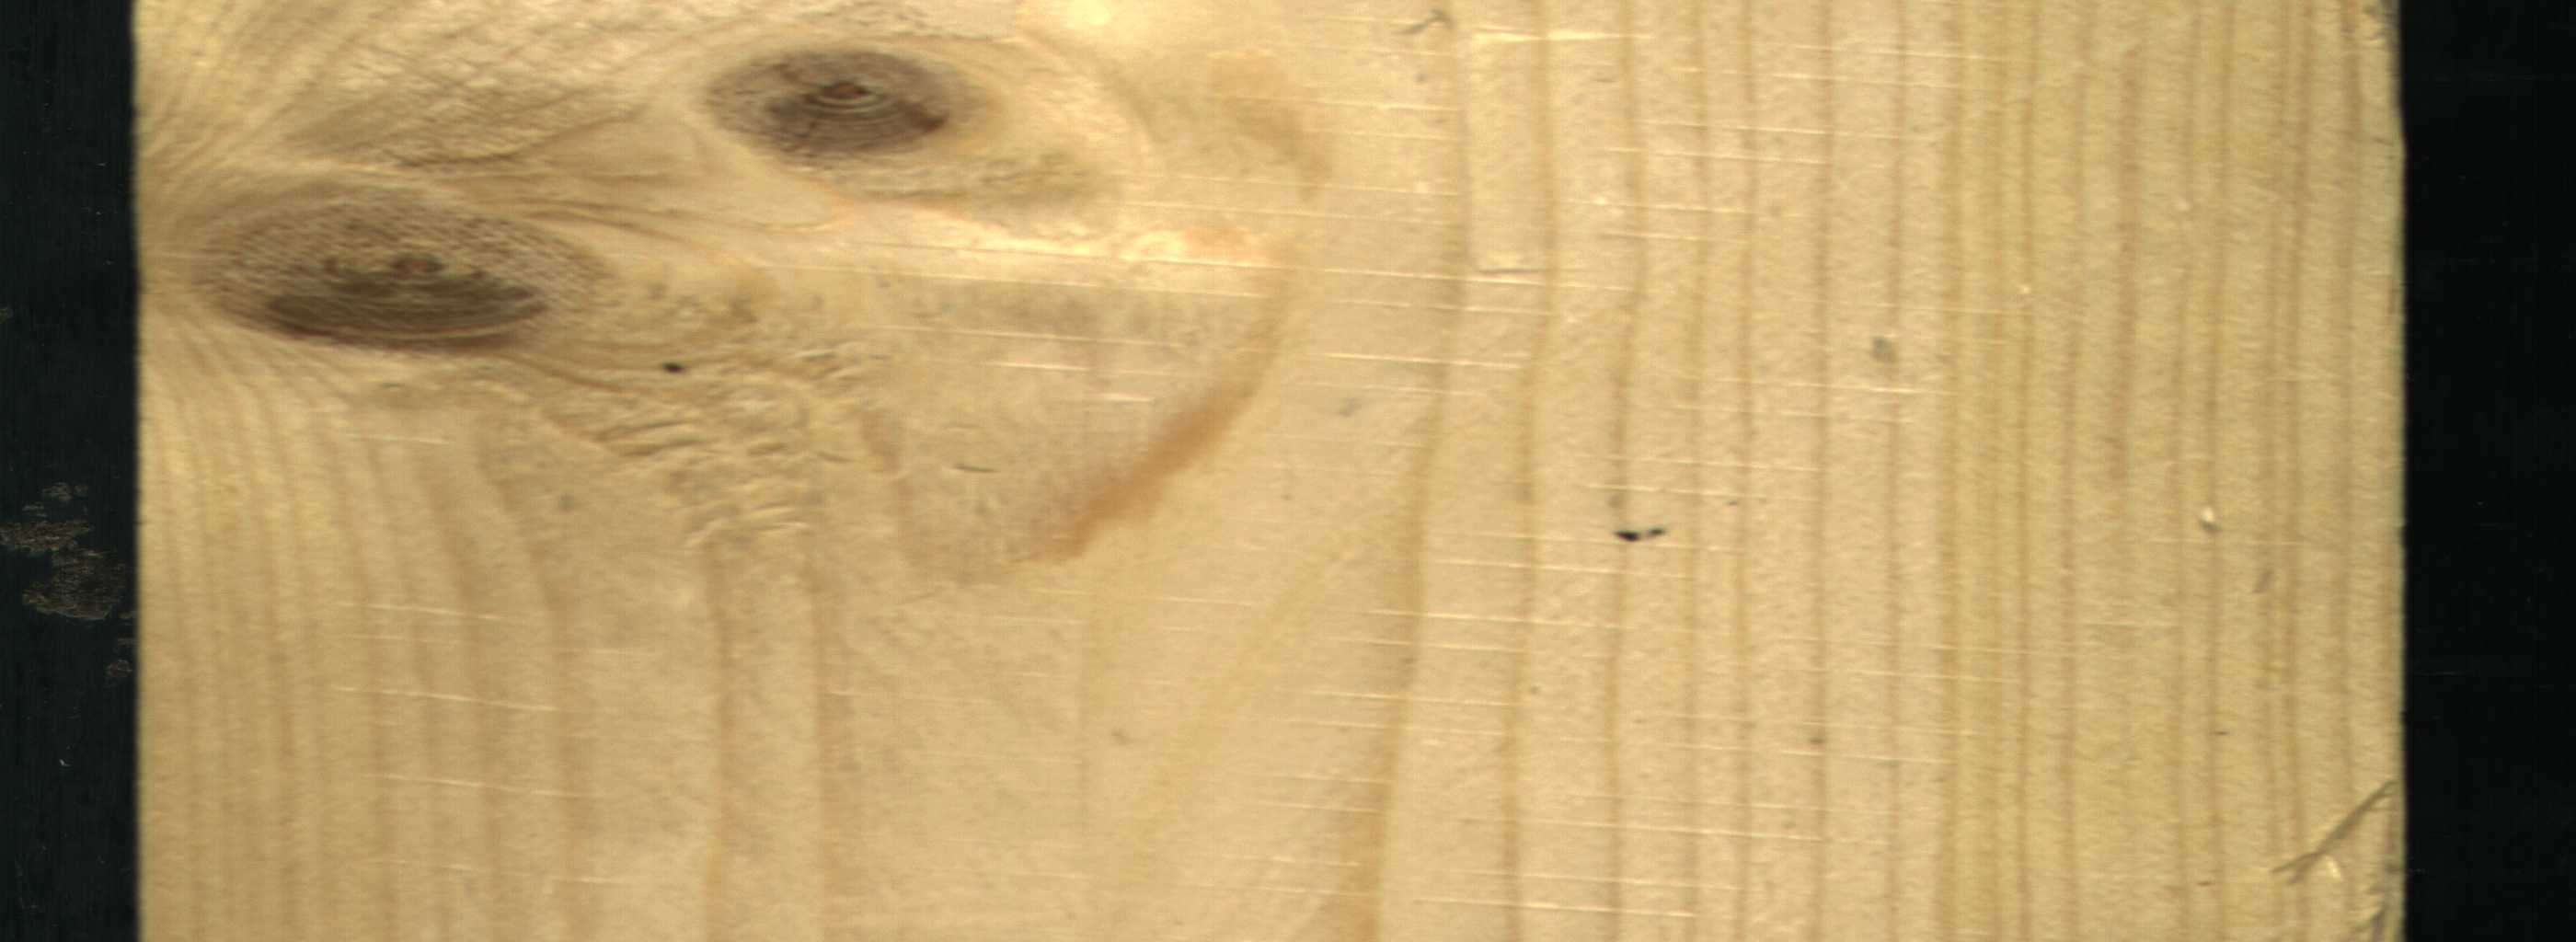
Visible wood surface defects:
Dead_Knot
Live_Knot
Live_Knot